Interaction volume radius: 5 \u00c5
Interaction volume height: 25 \u00c5
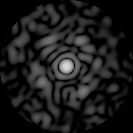
Disorder parameter: 0.8303